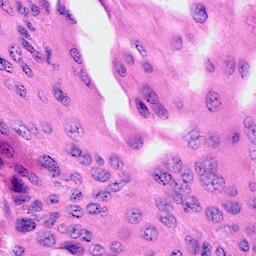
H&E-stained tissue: Cervix